Brain MRI, t1w sequence, axial 2D slice.
Patient: age 43, sex F, weight 95 kg, height 1.95 m
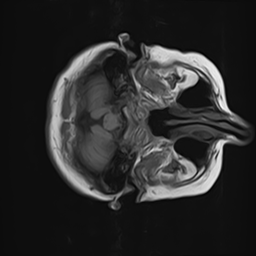